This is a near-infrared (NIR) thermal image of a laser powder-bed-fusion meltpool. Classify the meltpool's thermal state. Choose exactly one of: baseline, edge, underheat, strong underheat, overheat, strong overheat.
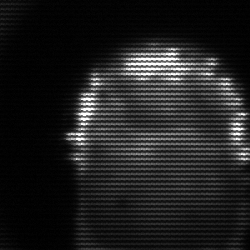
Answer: baseline